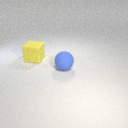
large yellow rubber cube behind large blue rubber sphere